Question: I'm trying to use geoplot to draw a heatmap of crime distribution in San Francisco county. The problem is when I used the dataset from geoplot to draw the map of SF, the x,y axes do not appear. I'm using this map for my final presentation, so I figured it would be more readable for my audiences with axes displayed for them(longitude&latitude as axes). I've searched as many documents as I could, and I tried to use ax.axis('on') but didn't work. I would be much appreciate for any advice given. Thanks
(BTW I'm doing this on jupyter)
df is the data frame I used which contained 500k crime records with locations containing longitude & latitude.
'''
gdf1 = gpd.GeoDataFrame(df, geometry=gpd.points_from_xy(df.Longitude, df.Latitude))
sf = gpd.read_file(gplt.datasets.get_path("san_francisco"))
count = gdf1
ax = gplt.polyplot(sf, projection=gcrs.AlbersEqualArea(),figsize=(10,10))
gplt.kdeplot(count, cmap="Reds", shade=True, clip=sf, ax=ax, cbar=True)
'''

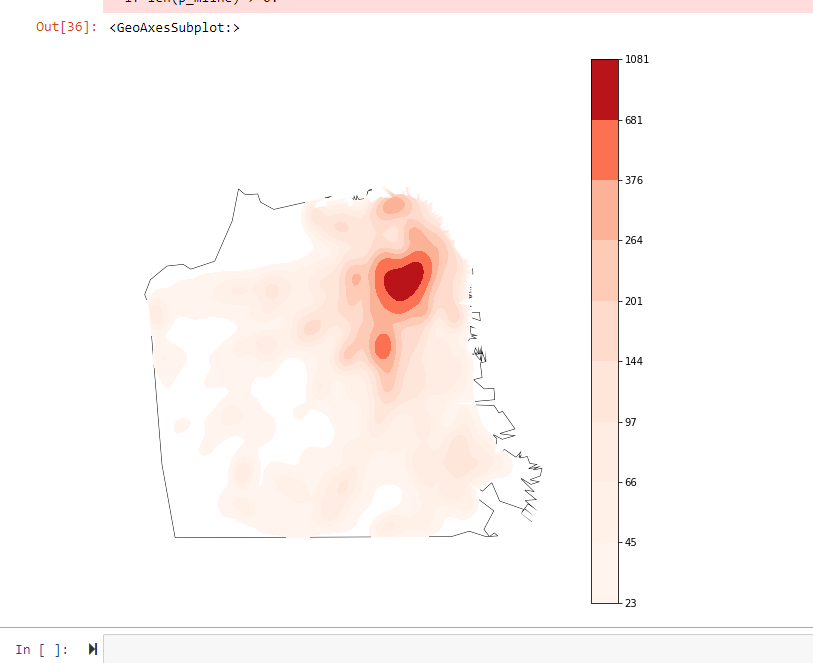
Answer: Geoplot is built on top of cartopy, and the returned axis objects do seem to be normal cartopy 'GeoAxis' objects, so you should be able to use any figure customizations available within that library. By default cartopy plots do not include axis ticks/ticklabels because the library is frequently used to plot in a projection, where the x and y values do not correspond to lat/lon.
To add gridlines in cartopy, use <URL>. These will correctly handle your projection and draw lat/lon lines as contours on your map.
From the docs on <URL>:
'''
ax.gridlines(draw_labels=True, dms=True, x_inline=False, y_inline=False)
'''
There are a ton of arguments to gridlines and ways to customize them but hopefully that gets you started.